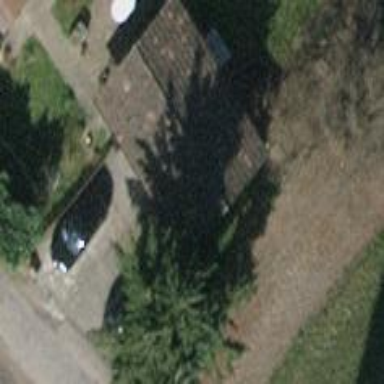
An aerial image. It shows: Garage.